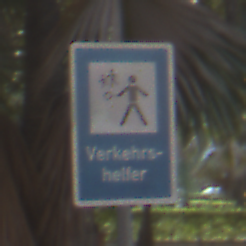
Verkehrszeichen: Verkehrshelfer
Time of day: MorningAfternoon
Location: Outdoor (Suburban)
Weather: PartlyCloudy
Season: NotSpecified
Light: Natural